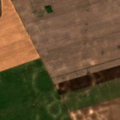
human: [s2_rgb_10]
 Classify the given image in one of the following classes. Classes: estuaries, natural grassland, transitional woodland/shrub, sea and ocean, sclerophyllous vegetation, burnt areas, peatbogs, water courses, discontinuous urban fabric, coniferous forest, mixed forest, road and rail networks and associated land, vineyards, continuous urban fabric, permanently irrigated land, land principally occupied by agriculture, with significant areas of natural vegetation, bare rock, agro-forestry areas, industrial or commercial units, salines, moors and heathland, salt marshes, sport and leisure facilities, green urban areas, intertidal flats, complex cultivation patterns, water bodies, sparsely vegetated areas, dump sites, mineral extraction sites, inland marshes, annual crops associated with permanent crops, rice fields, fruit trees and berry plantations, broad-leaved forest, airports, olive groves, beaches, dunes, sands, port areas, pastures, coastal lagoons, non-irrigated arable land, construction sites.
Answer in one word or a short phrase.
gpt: non-irrigated arable land